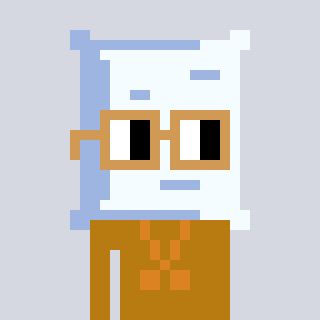
a pixel art character with square brown glasses, a pillow-shaped head and a gold-colored body on a cool background